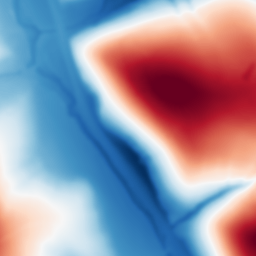
Category: multiscale
Decomposition family: dog
Decomposition parameters: sigma_low: 2
sigma_high: 100
Upsampling method: bicubic_16x
Upsampling parameters: scale: 16
Upsampling scale: 16